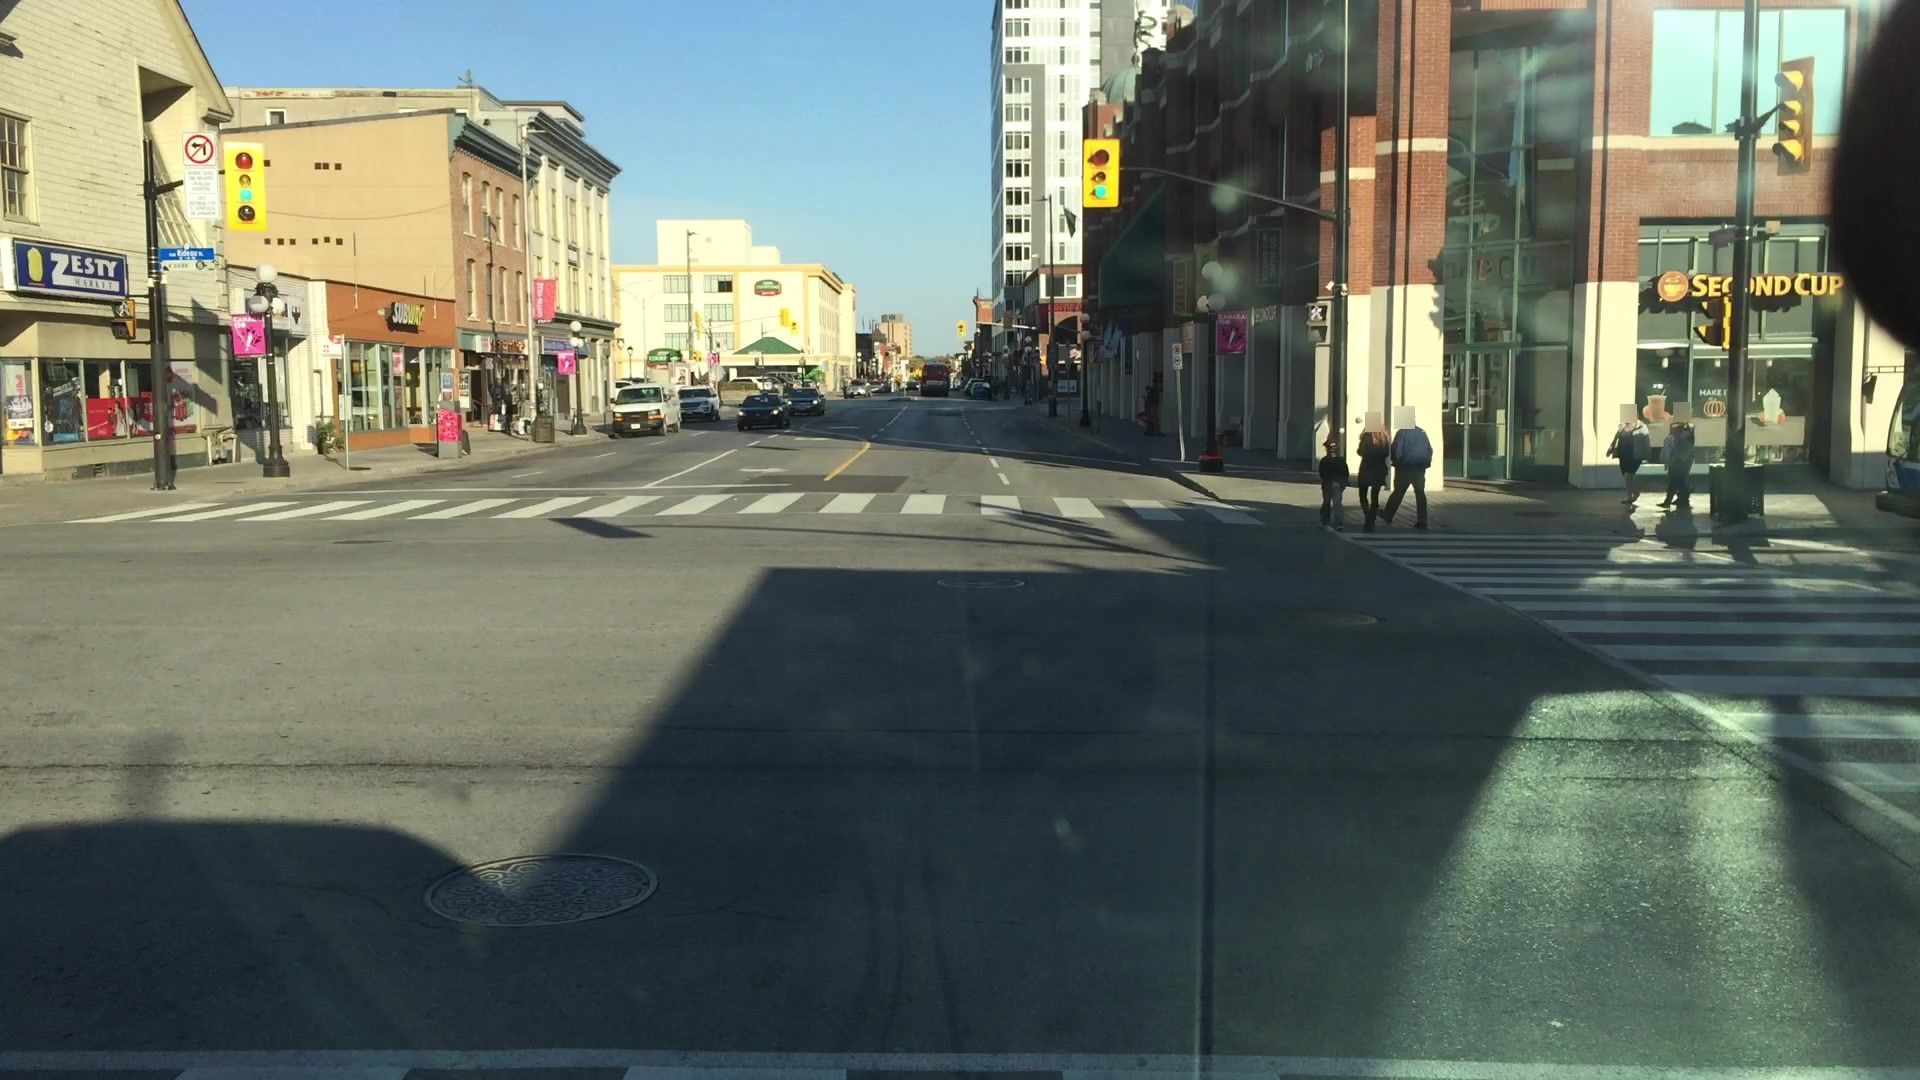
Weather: clear
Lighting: day
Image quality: good
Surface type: driving surface
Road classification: footway
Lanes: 2
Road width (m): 1.5
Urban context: urban centre
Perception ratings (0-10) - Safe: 4.08, Lively: 8.29, Beautiful: 7.73, Boring: 4.83, Depressing: 3.12, Wealthy: 4.72